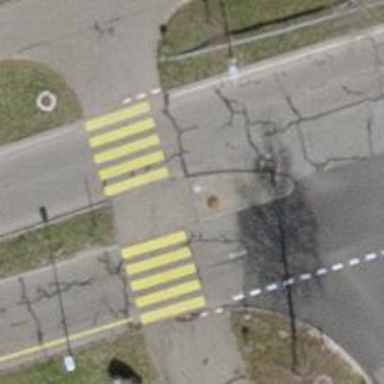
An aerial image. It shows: Uncontrolled road crossing with markings.